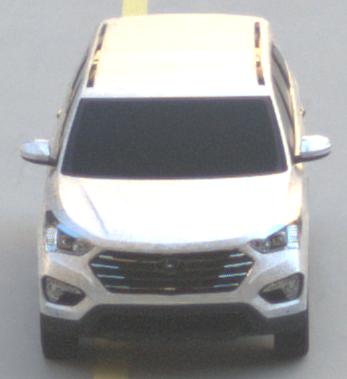
Make: Hyundai
Model: Santa Fe 2.4 GDI
Detailed model: Santa Fe (DM)
Model produced from: 2017/08
Model produced until: 2018/01
Doors: 5
Color: white
Road condition: dry road
Daytime: morning or afternoon
Contrast: low contrast